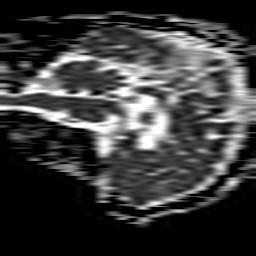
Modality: ADC
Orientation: sagittal
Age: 44
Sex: male
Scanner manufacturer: philips
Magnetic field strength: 1.5 T
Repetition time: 3.689 s
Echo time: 0.09411 s